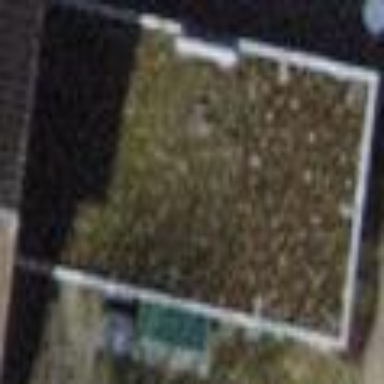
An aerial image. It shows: Building with flat roof.